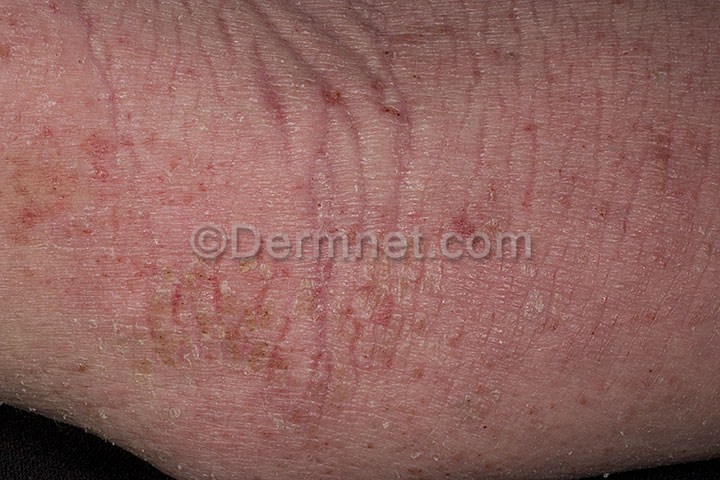
Disease: Atopic Dermatitis Photos